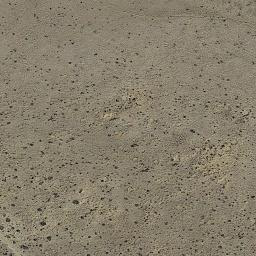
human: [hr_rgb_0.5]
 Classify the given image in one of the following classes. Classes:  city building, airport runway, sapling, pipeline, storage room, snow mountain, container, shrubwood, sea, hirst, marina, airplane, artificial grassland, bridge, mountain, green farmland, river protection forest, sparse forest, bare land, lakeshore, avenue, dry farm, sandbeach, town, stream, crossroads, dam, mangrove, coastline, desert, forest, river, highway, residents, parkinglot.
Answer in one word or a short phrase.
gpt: bare land